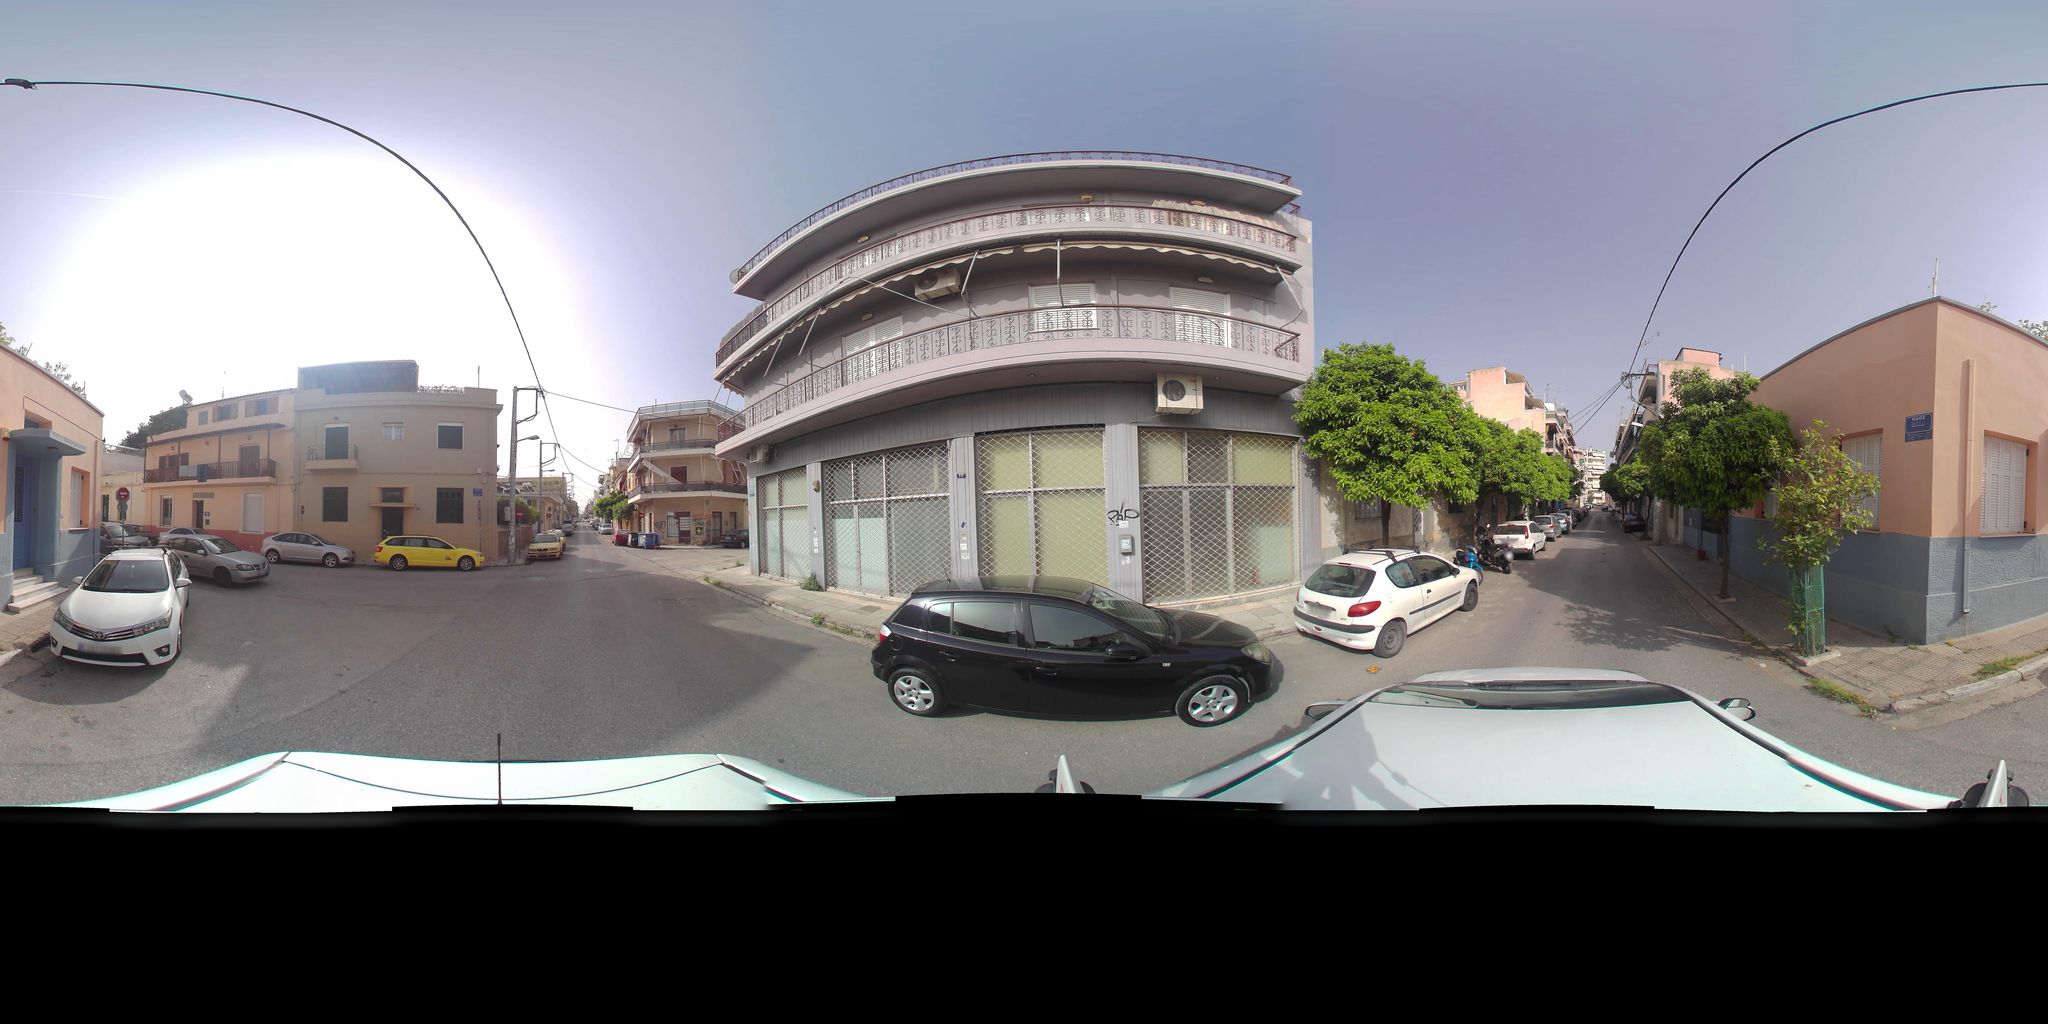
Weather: clear
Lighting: day
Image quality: good
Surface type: driving surface
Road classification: residential
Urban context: urban centre
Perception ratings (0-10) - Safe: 3.56, Lively: 3.58, Beautiful: 5.17, Boring: 2.1, Depressing: 3.69, Wealthy: 1.88